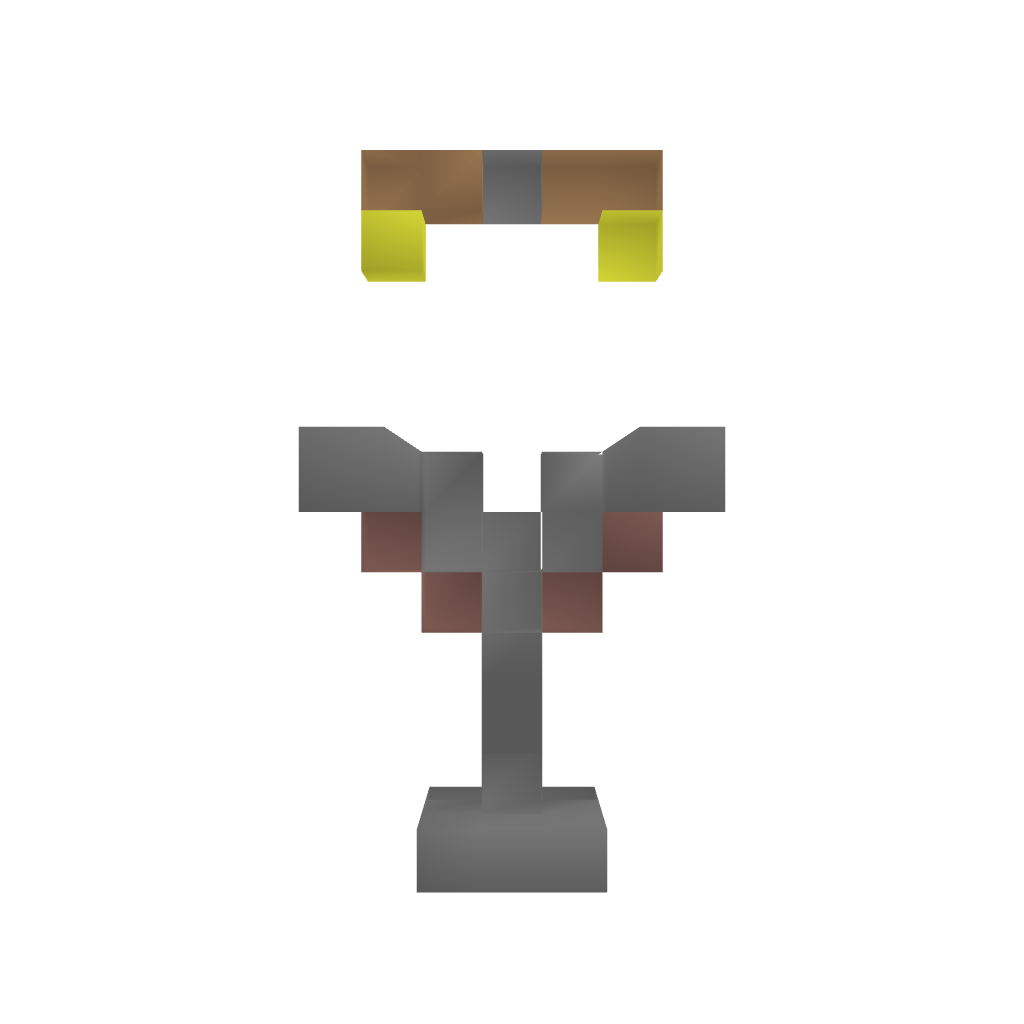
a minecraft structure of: Raised Railway bad low quality